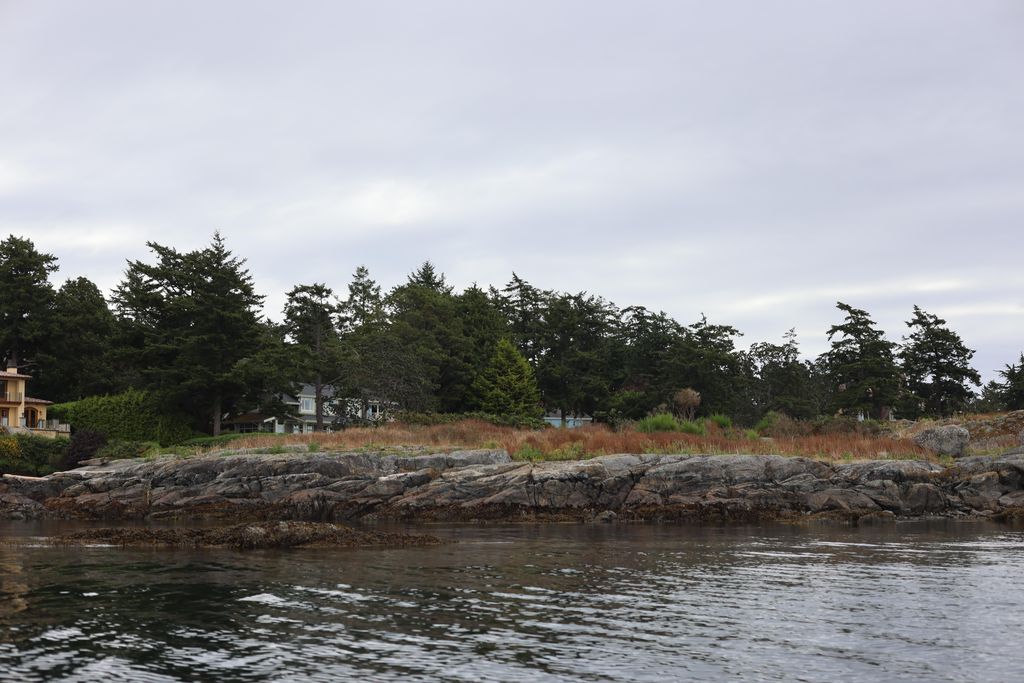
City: victoria